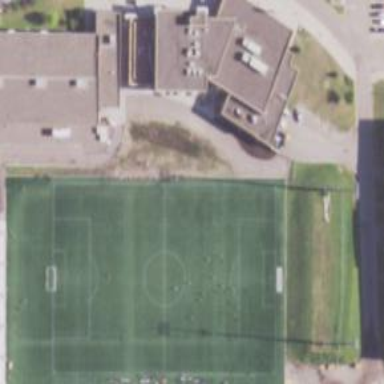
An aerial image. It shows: Soccer pitch for leisure land activities.